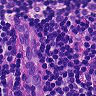
Metastatic tissue present: no